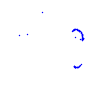
Particle: pion